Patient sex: M
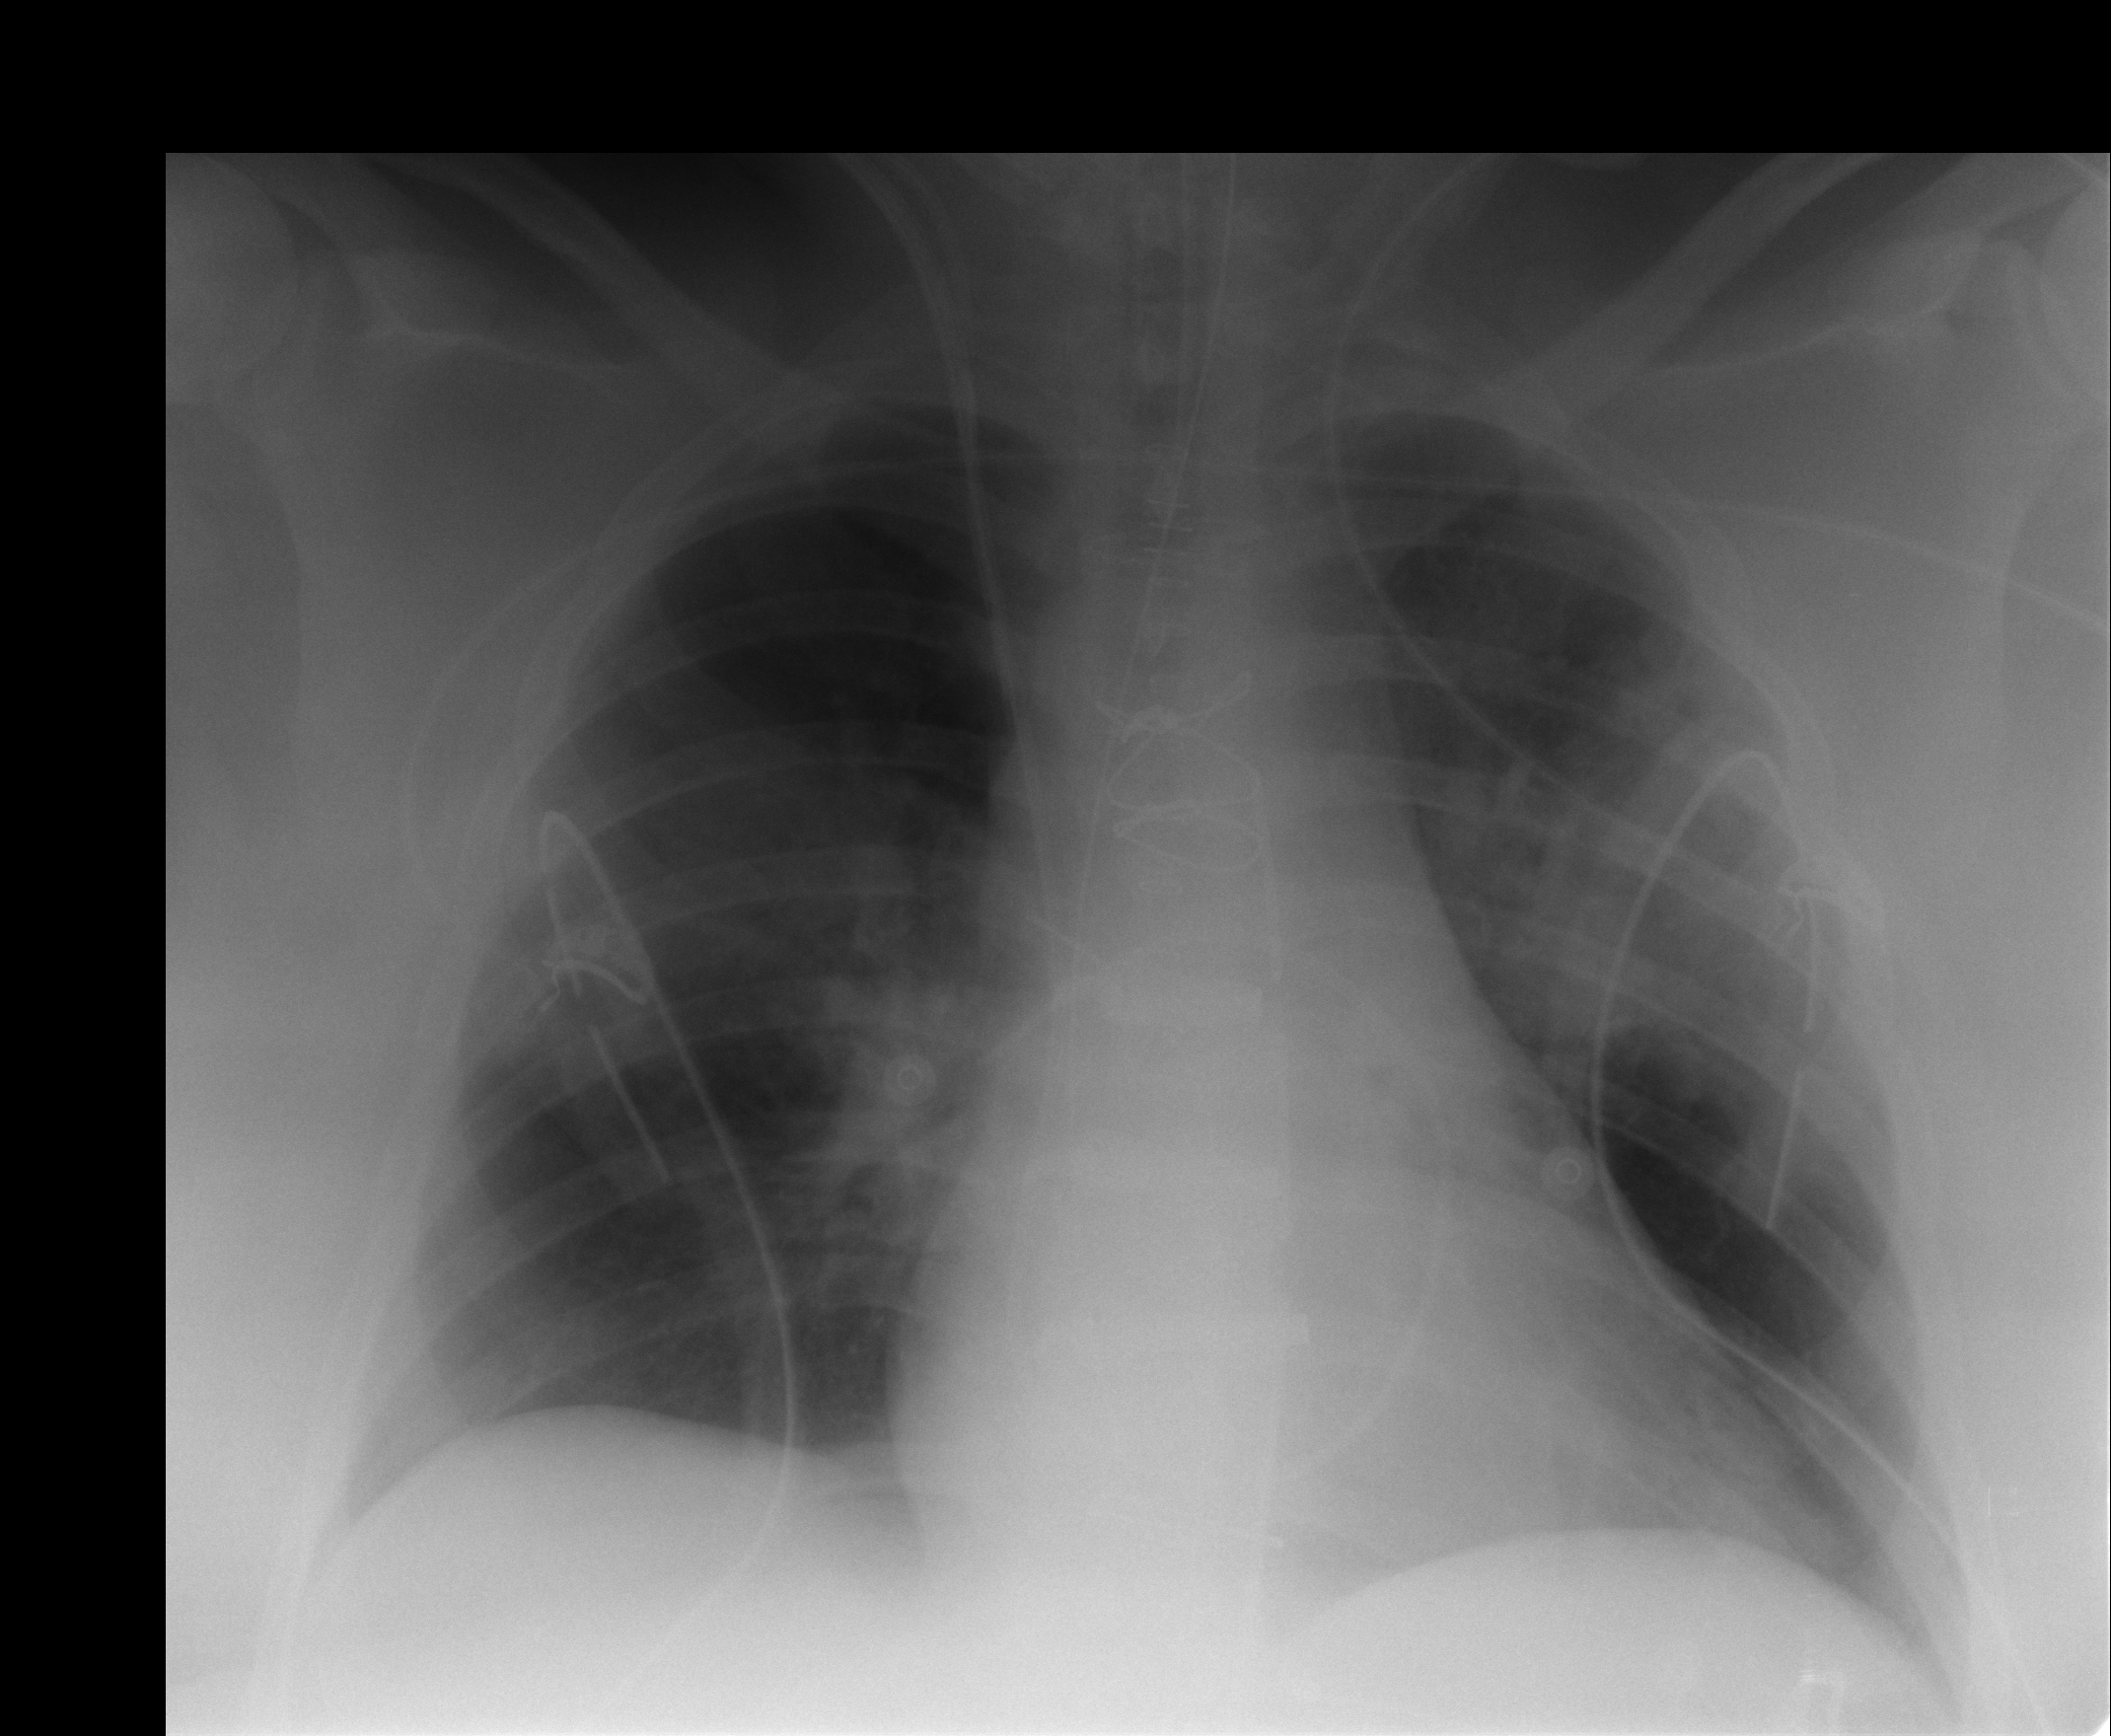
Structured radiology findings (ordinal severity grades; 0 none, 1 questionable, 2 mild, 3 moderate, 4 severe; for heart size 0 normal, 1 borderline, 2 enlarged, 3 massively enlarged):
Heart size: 0
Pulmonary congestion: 0
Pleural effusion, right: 0
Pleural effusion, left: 0
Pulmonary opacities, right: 2
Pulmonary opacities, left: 2
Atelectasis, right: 0
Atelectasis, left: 2